Aerial crown-view tile of a tropical tree (Barro Colorado Island, Panama), acquired 20240918:
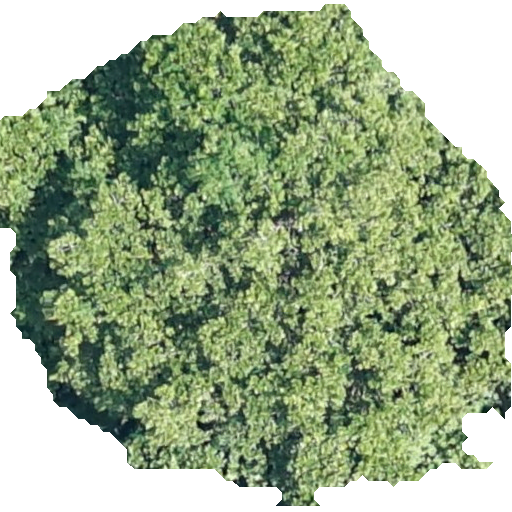
Species: Anacardium excelsum
GBIF accepted scientific name: Anacardium excelsum
Crown area: 305.657 m²